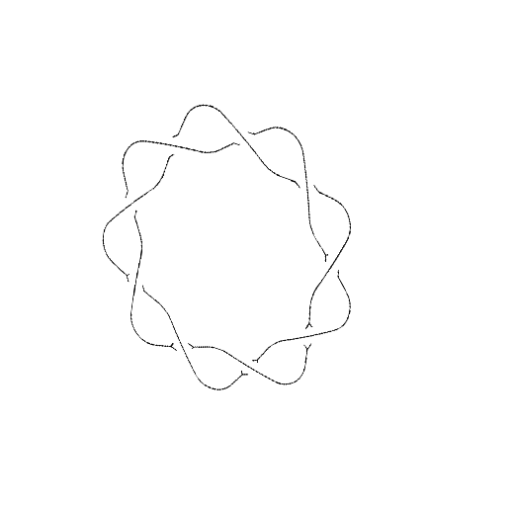
Crossing number: 9